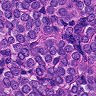
Metastatic tissue present: yes